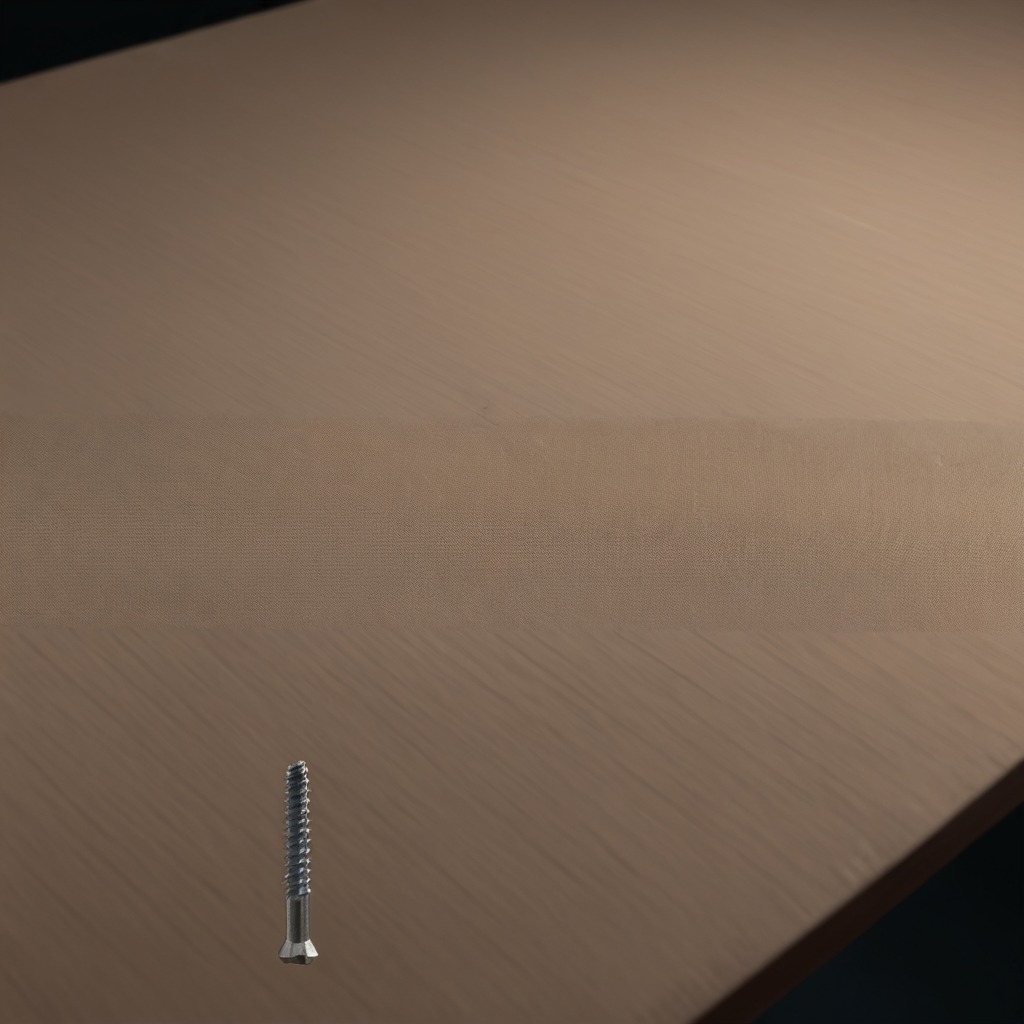
A metal screw is lying on a wooden table in a workshop at night.